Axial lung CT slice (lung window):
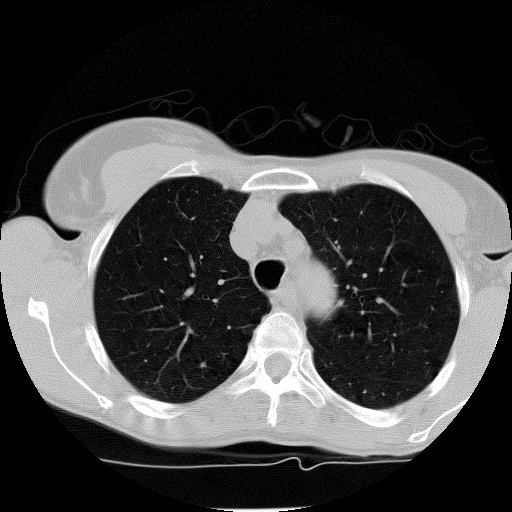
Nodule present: no